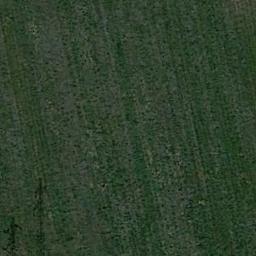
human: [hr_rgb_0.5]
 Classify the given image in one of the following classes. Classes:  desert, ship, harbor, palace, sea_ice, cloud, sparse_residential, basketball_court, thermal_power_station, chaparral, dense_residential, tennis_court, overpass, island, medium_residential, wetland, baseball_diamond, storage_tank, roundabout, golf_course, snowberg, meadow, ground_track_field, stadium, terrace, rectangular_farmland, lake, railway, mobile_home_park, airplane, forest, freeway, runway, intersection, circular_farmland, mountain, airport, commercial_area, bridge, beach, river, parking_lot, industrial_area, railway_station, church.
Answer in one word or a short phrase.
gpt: meadow